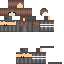
A female human skin with medium skin, wearing brown long hair dressed in a blue hoodie and black pants, featuring a closed mouth.